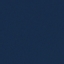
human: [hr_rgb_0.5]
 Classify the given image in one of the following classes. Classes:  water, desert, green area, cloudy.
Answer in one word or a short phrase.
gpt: water